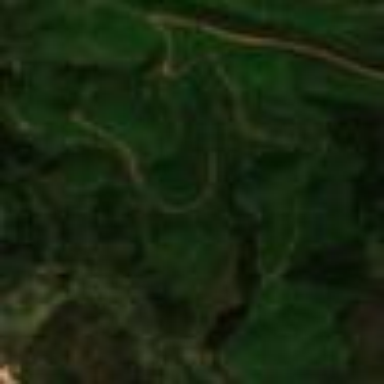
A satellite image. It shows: Picturesque farmland consisting of tea plantation.